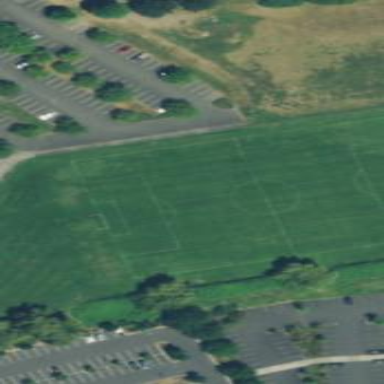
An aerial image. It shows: Grass pitch designated for soccer.